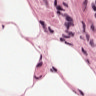
Metastatic tissue present: no